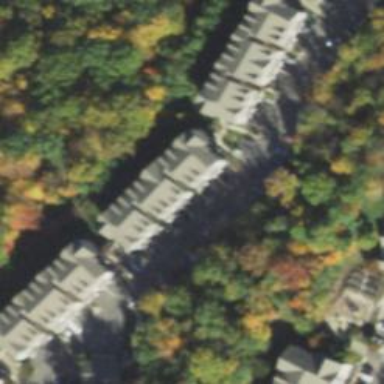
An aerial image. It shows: Image showing building with apartments.